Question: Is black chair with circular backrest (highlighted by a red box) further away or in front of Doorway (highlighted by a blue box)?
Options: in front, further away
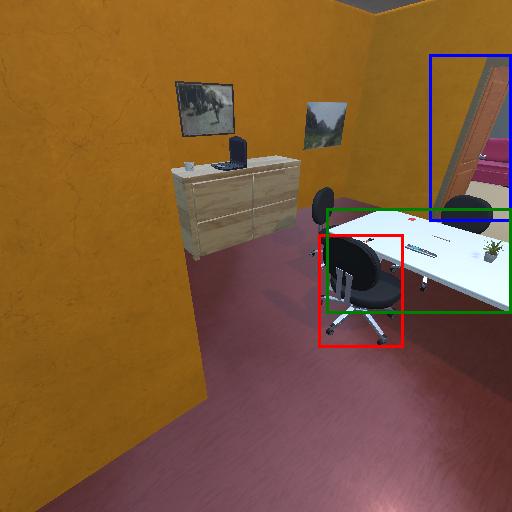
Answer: in front